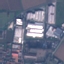
Land use / land cover class: Industrial